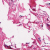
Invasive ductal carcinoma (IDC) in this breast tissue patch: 0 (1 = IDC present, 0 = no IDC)